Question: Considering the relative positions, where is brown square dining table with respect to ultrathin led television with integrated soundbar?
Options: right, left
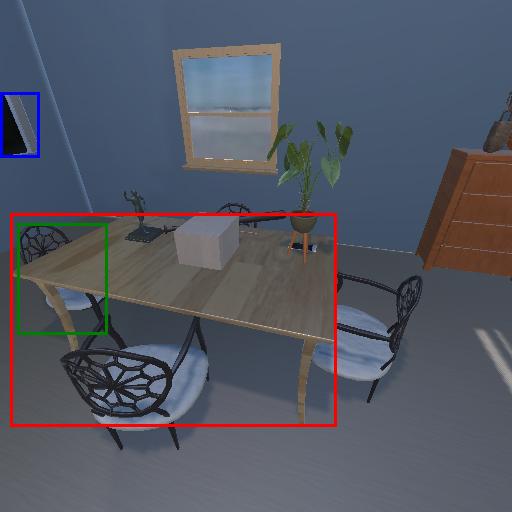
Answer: right